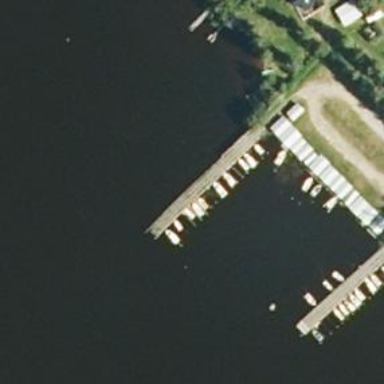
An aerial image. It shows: Pier with mooring facilities.